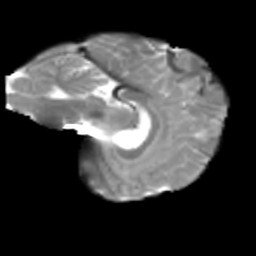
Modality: T2w
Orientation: sagittal
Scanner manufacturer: siemens
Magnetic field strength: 3 T
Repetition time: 4 s
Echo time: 0.0594 s